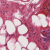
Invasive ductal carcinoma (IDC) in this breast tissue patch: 0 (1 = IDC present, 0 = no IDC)